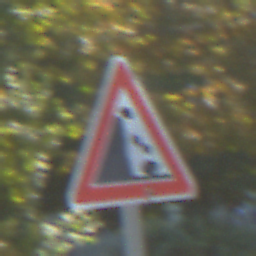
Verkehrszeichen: SteinschlagLinks
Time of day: Midday
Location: Outdoor (Urban)
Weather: Clear
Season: NotSpecified
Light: Natural